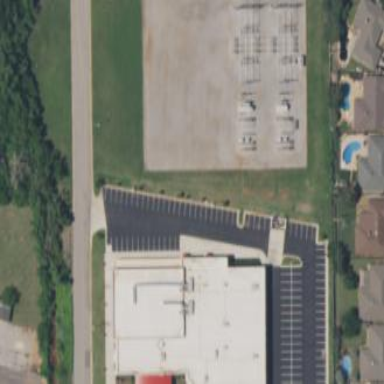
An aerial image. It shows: Power substation.